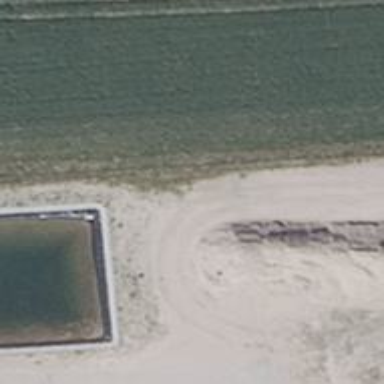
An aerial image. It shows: Emergency fire water pond.